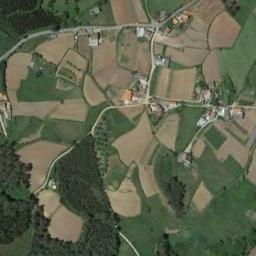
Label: rectangular_farmland